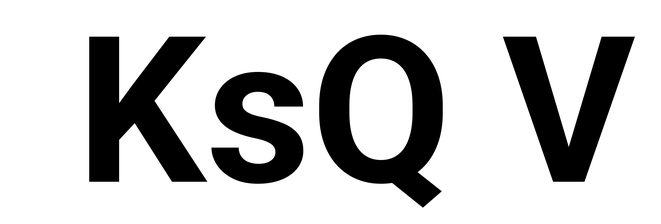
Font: Roboto_Bold